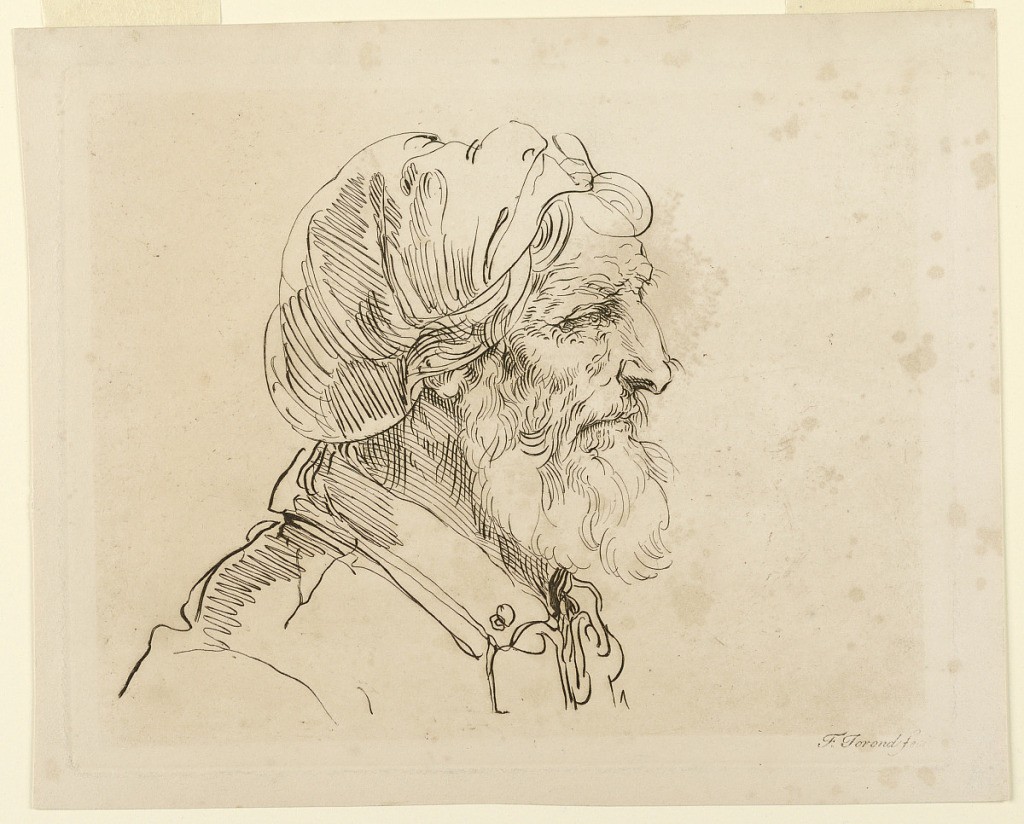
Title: Head of a Man
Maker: F. Torond, English
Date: ca. 1785–1790
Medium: Engraving in brown ink on white paper
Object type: Print
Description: The man, seen in profile, faces right. He wears a cloth head-covering, and has a white beard.